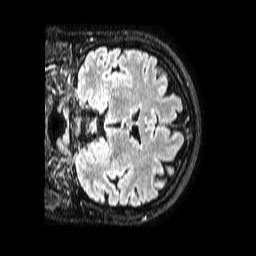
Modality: FLAIR
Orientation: coronal
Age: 40
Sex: female
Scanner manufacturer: philips
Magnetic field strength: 1.5 T
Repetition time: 4.8 s
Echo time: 0.3 s